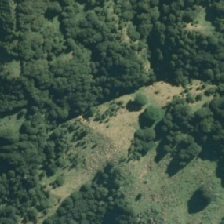
Land cover: high_producing_grassland